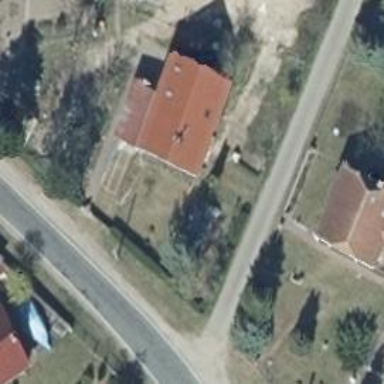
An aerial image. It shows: House with flat red roof.